Interaction volume radius: 5 \u00c5
Interaction volume height: 10 \u00c5
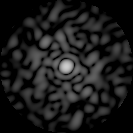
Disorder parameter: 0.8707